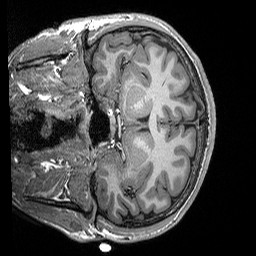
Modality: T1w
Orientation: coronal
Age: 20
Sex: male
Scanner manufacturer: siemens
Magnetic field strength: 3 T
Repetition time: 2.3 s
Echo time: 0.00298 s